Interaction volume radius: 10 \u00c5
Interaction volume height: 15 \u00c5
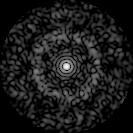
Disorder parameter: 0.8253